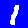
Digit: 1